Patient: sex M, age 75
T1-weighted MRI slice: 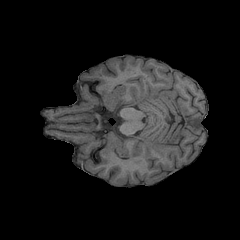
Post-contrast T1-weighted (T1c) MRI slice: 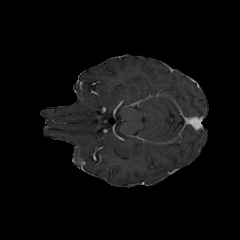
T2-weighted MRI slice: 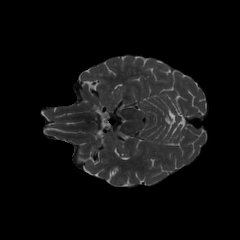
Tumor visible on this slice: no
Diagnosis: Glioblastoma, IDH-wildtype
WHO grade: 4